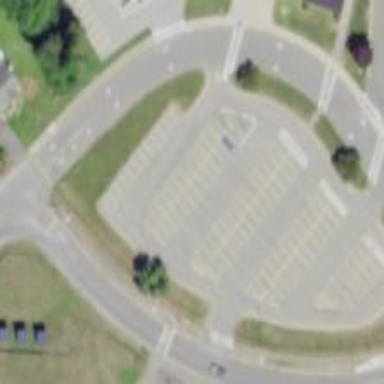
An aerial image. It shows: Paved parking area.